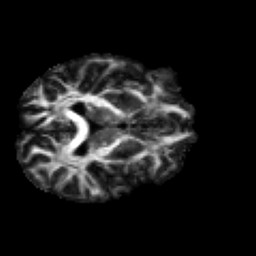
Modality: FA
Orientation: axial
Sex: male
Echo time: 0.114 s